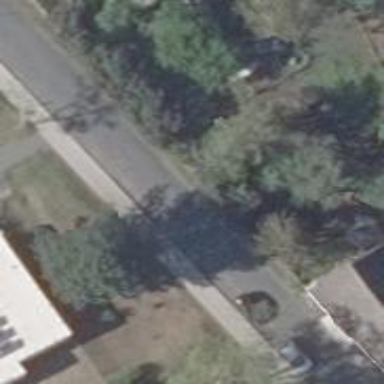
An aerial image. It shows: Smooth asphalt road in residential area.